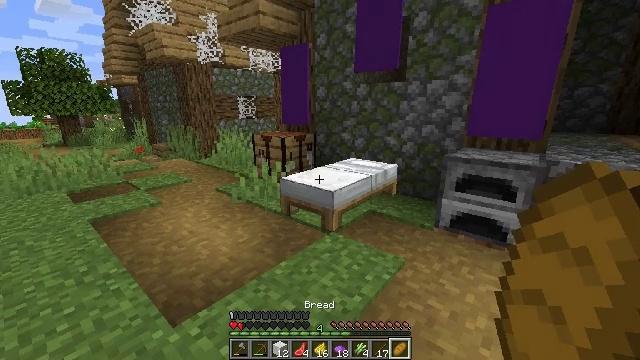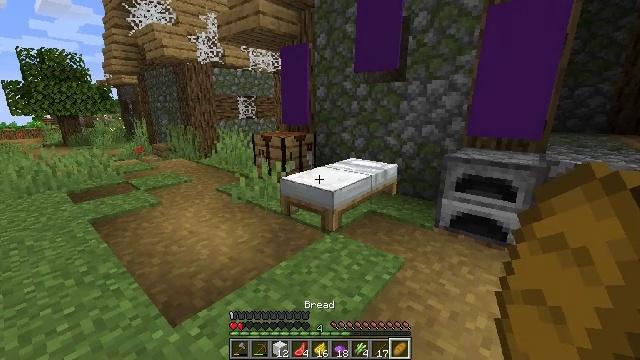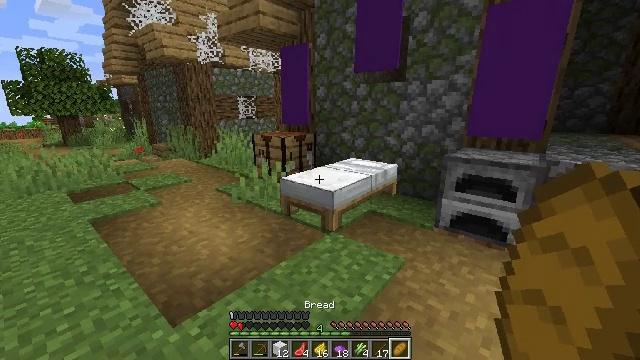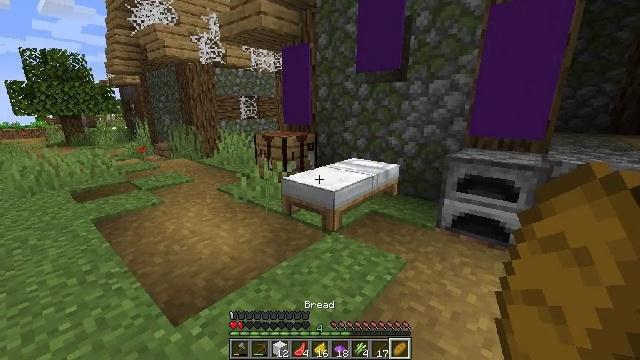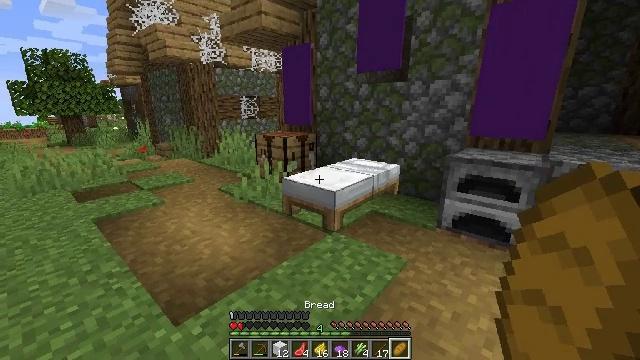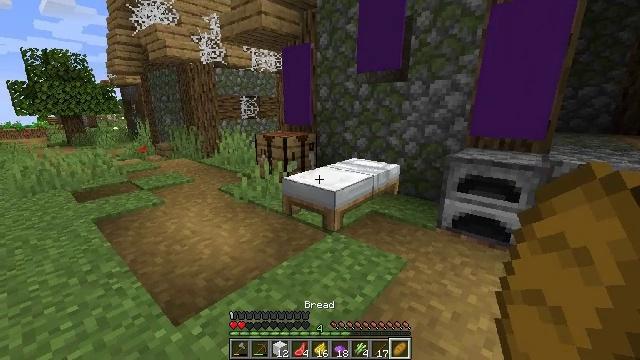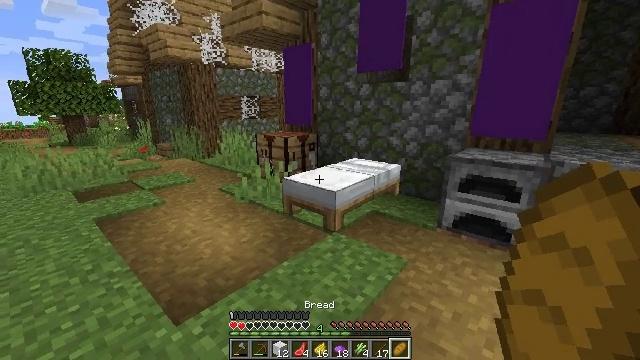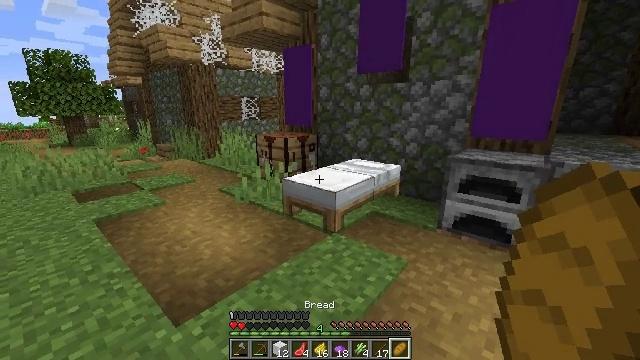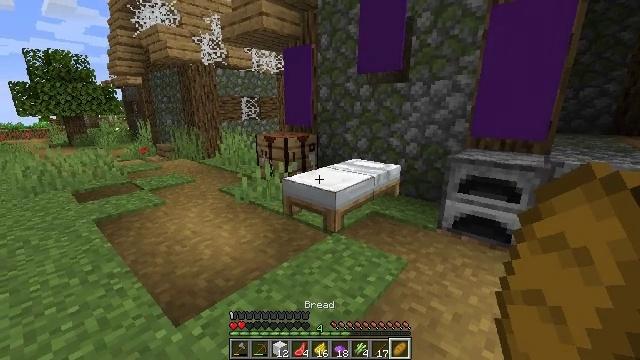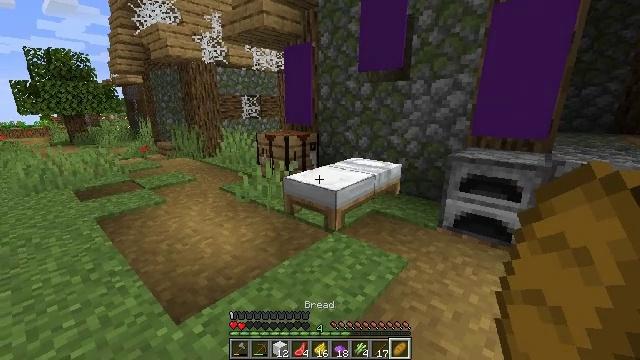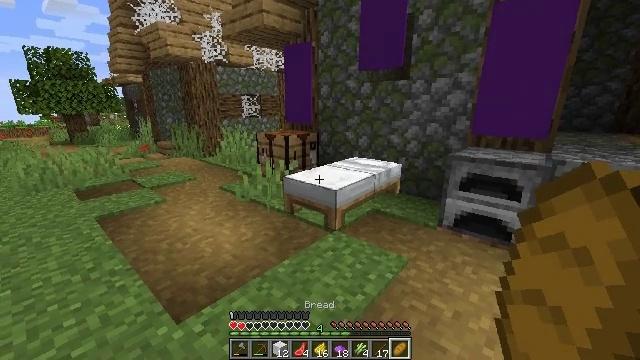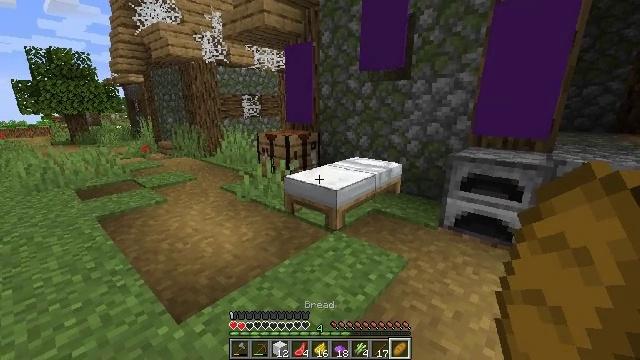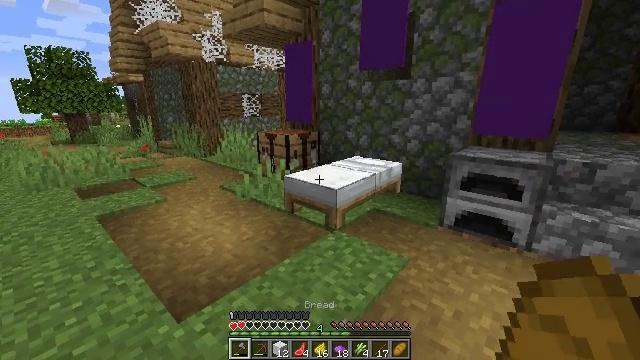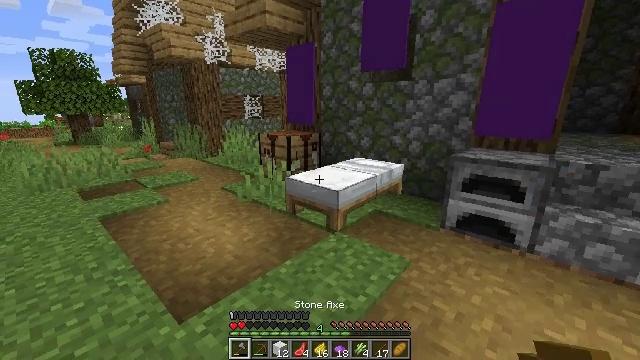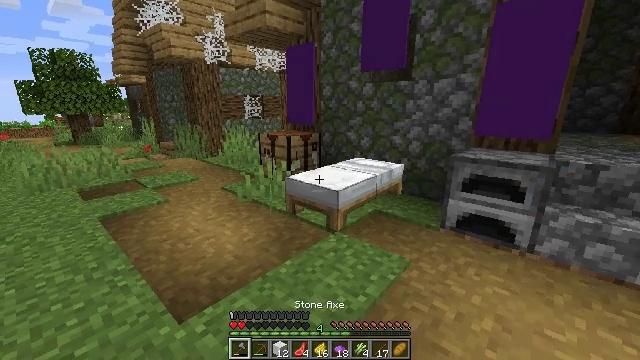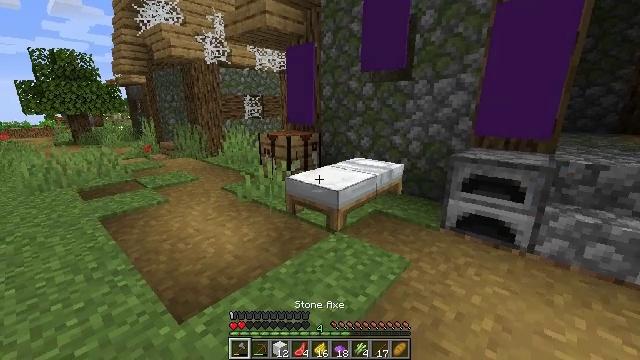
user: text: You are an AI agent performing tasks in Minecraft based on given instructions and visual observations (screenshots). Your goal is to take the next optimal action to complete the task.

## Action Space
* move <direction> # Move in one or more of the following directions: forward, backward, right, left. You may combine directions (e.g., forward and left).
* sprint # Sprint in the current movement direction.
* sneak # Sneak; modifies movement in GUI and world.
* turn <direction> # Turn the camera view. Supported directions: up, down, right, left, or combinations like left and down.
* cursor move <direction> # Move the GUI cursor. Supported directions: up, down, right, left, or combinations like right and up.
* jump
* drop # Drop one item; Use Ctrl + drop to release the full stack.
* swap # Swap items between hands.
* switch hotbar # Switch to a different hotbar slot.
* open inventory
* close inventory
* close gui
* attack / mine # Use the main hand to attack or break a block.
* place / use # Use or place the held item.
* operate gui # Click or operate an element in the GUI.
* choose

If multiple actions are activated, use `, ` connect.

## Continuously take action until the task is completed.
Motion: motion action
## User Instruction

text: Craft purple wool.
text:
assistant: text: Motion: no_op
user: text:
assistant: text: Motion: no_op
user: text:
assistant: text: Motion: no_op
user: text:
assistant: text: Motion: no_op
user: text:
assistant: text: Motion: no_op
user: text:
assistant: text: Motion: no_op
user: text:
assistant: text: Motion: no_op
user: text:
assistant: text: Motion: no_op
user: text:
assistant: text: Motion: no_op
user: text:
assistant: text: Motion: no_op
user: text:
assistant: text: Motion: no_op
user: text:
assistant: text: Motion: switch to hotbar 1
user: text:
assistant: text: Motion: switch to hotbar 1
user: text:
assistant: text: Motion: switch to hotbar 1
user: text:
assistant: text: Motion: no_op
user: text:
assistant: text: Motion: no_op
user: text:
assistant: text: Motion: move forward
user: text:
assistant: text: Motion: move forward
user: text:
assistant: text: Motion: move forward
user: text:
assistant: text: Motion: move forward
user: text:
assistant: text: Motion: move forward
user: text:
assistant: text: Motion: move forward
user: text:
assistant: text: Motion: move forward
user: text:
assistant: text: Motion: move forward, turn left
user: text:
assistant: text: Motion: move forward
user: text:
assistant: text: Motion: move forward, turn left
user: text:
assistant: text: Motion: no_op
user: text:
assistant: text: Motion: use / place
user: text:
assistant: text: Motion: use / place
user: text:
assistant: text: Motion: use / place